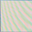
Piece: xx